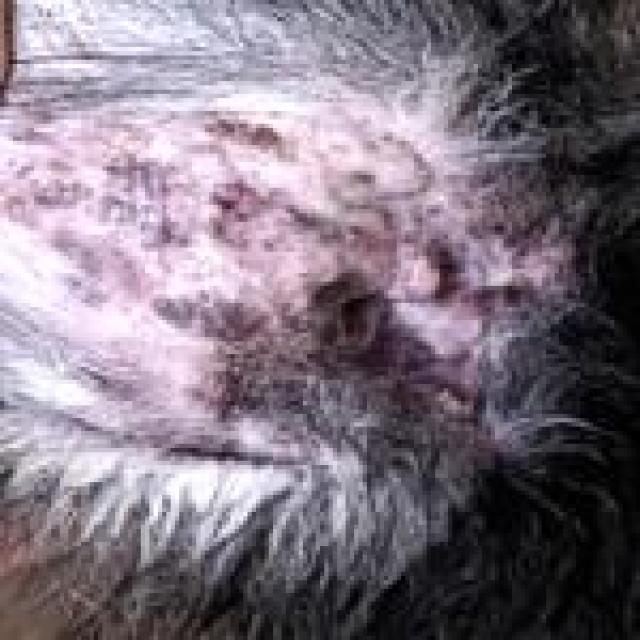
Canine fungal skin infection — characterized by alopecia, scaling, crusting, and circular lesions. Common agents include Malassezia and Candida species.